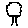
Label: tree